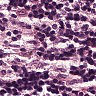
Metastatic tissue present: no